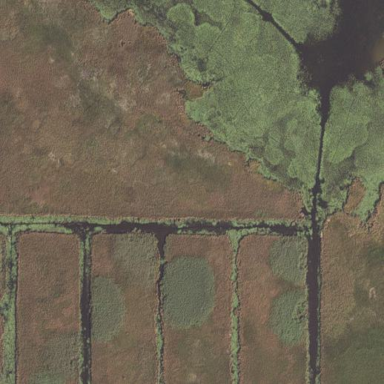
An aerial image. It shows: Marshy wetland area.